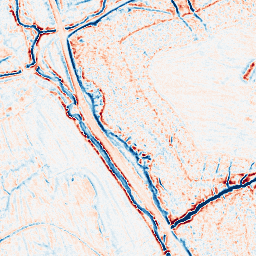
Category: edge_preserving
Decomposition family: bilateral
Decomposition parameters: d: 9
sigma_color: 25
sigma_space: 25
Upsampling method: quintic
Upsampling parameters: scale: 2
Upsampling scale: 2